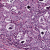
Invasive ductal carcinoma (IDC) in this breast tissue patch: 1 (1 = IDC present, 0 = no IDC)